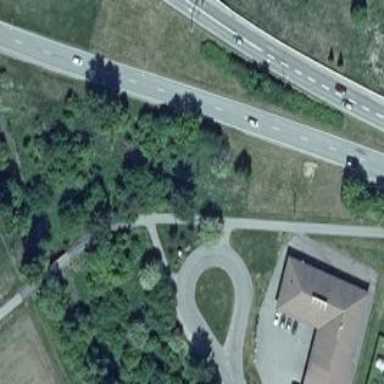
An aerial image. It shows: Asphalt cycleway.